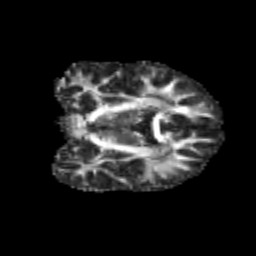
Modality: FA
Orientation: coronal
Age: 12
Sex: male
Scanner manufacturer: siemens
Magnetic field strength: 3 T
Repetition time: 3.8 s
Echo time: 0.07 s